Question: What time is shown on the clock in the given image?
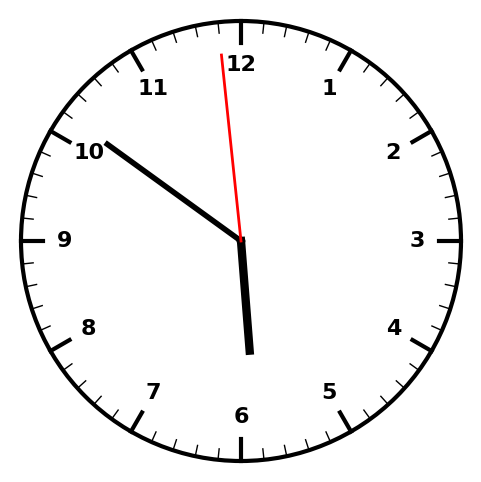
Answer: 05:50:59